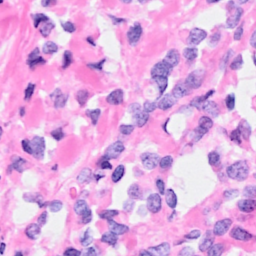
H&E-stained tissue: Breast